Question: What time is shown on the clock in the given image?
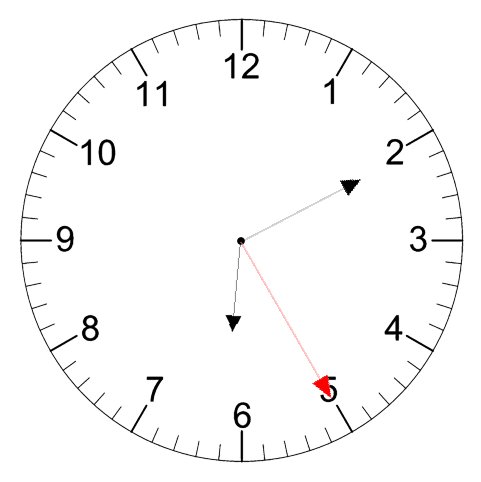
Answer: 06:10:25